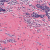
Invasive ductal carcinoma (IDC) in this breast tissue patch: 0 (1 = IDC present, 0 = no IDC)